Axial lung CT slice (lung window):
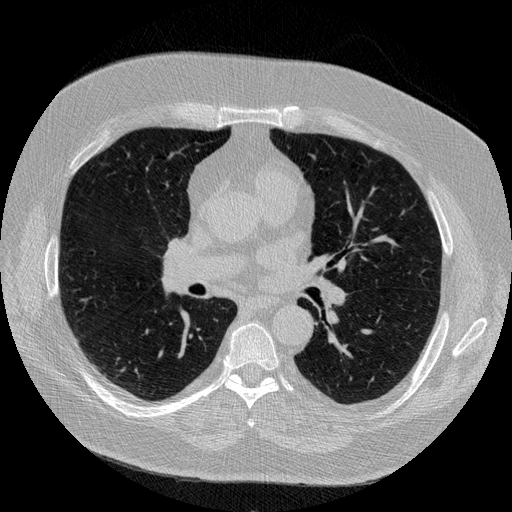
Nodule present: no